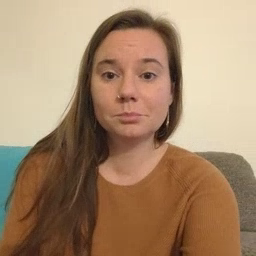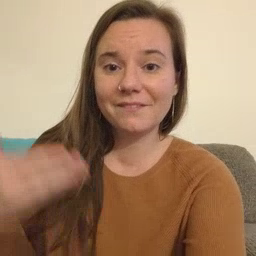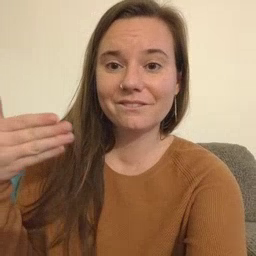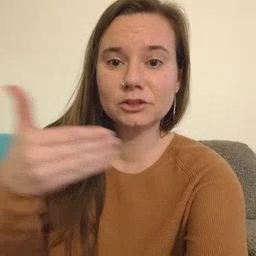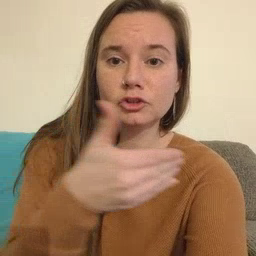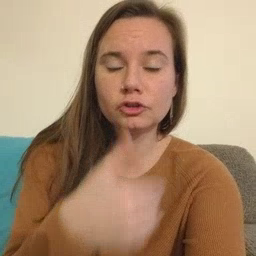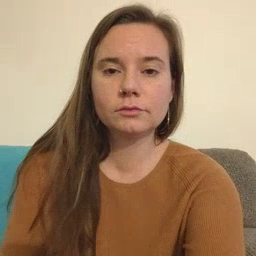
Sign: fish